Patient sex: F
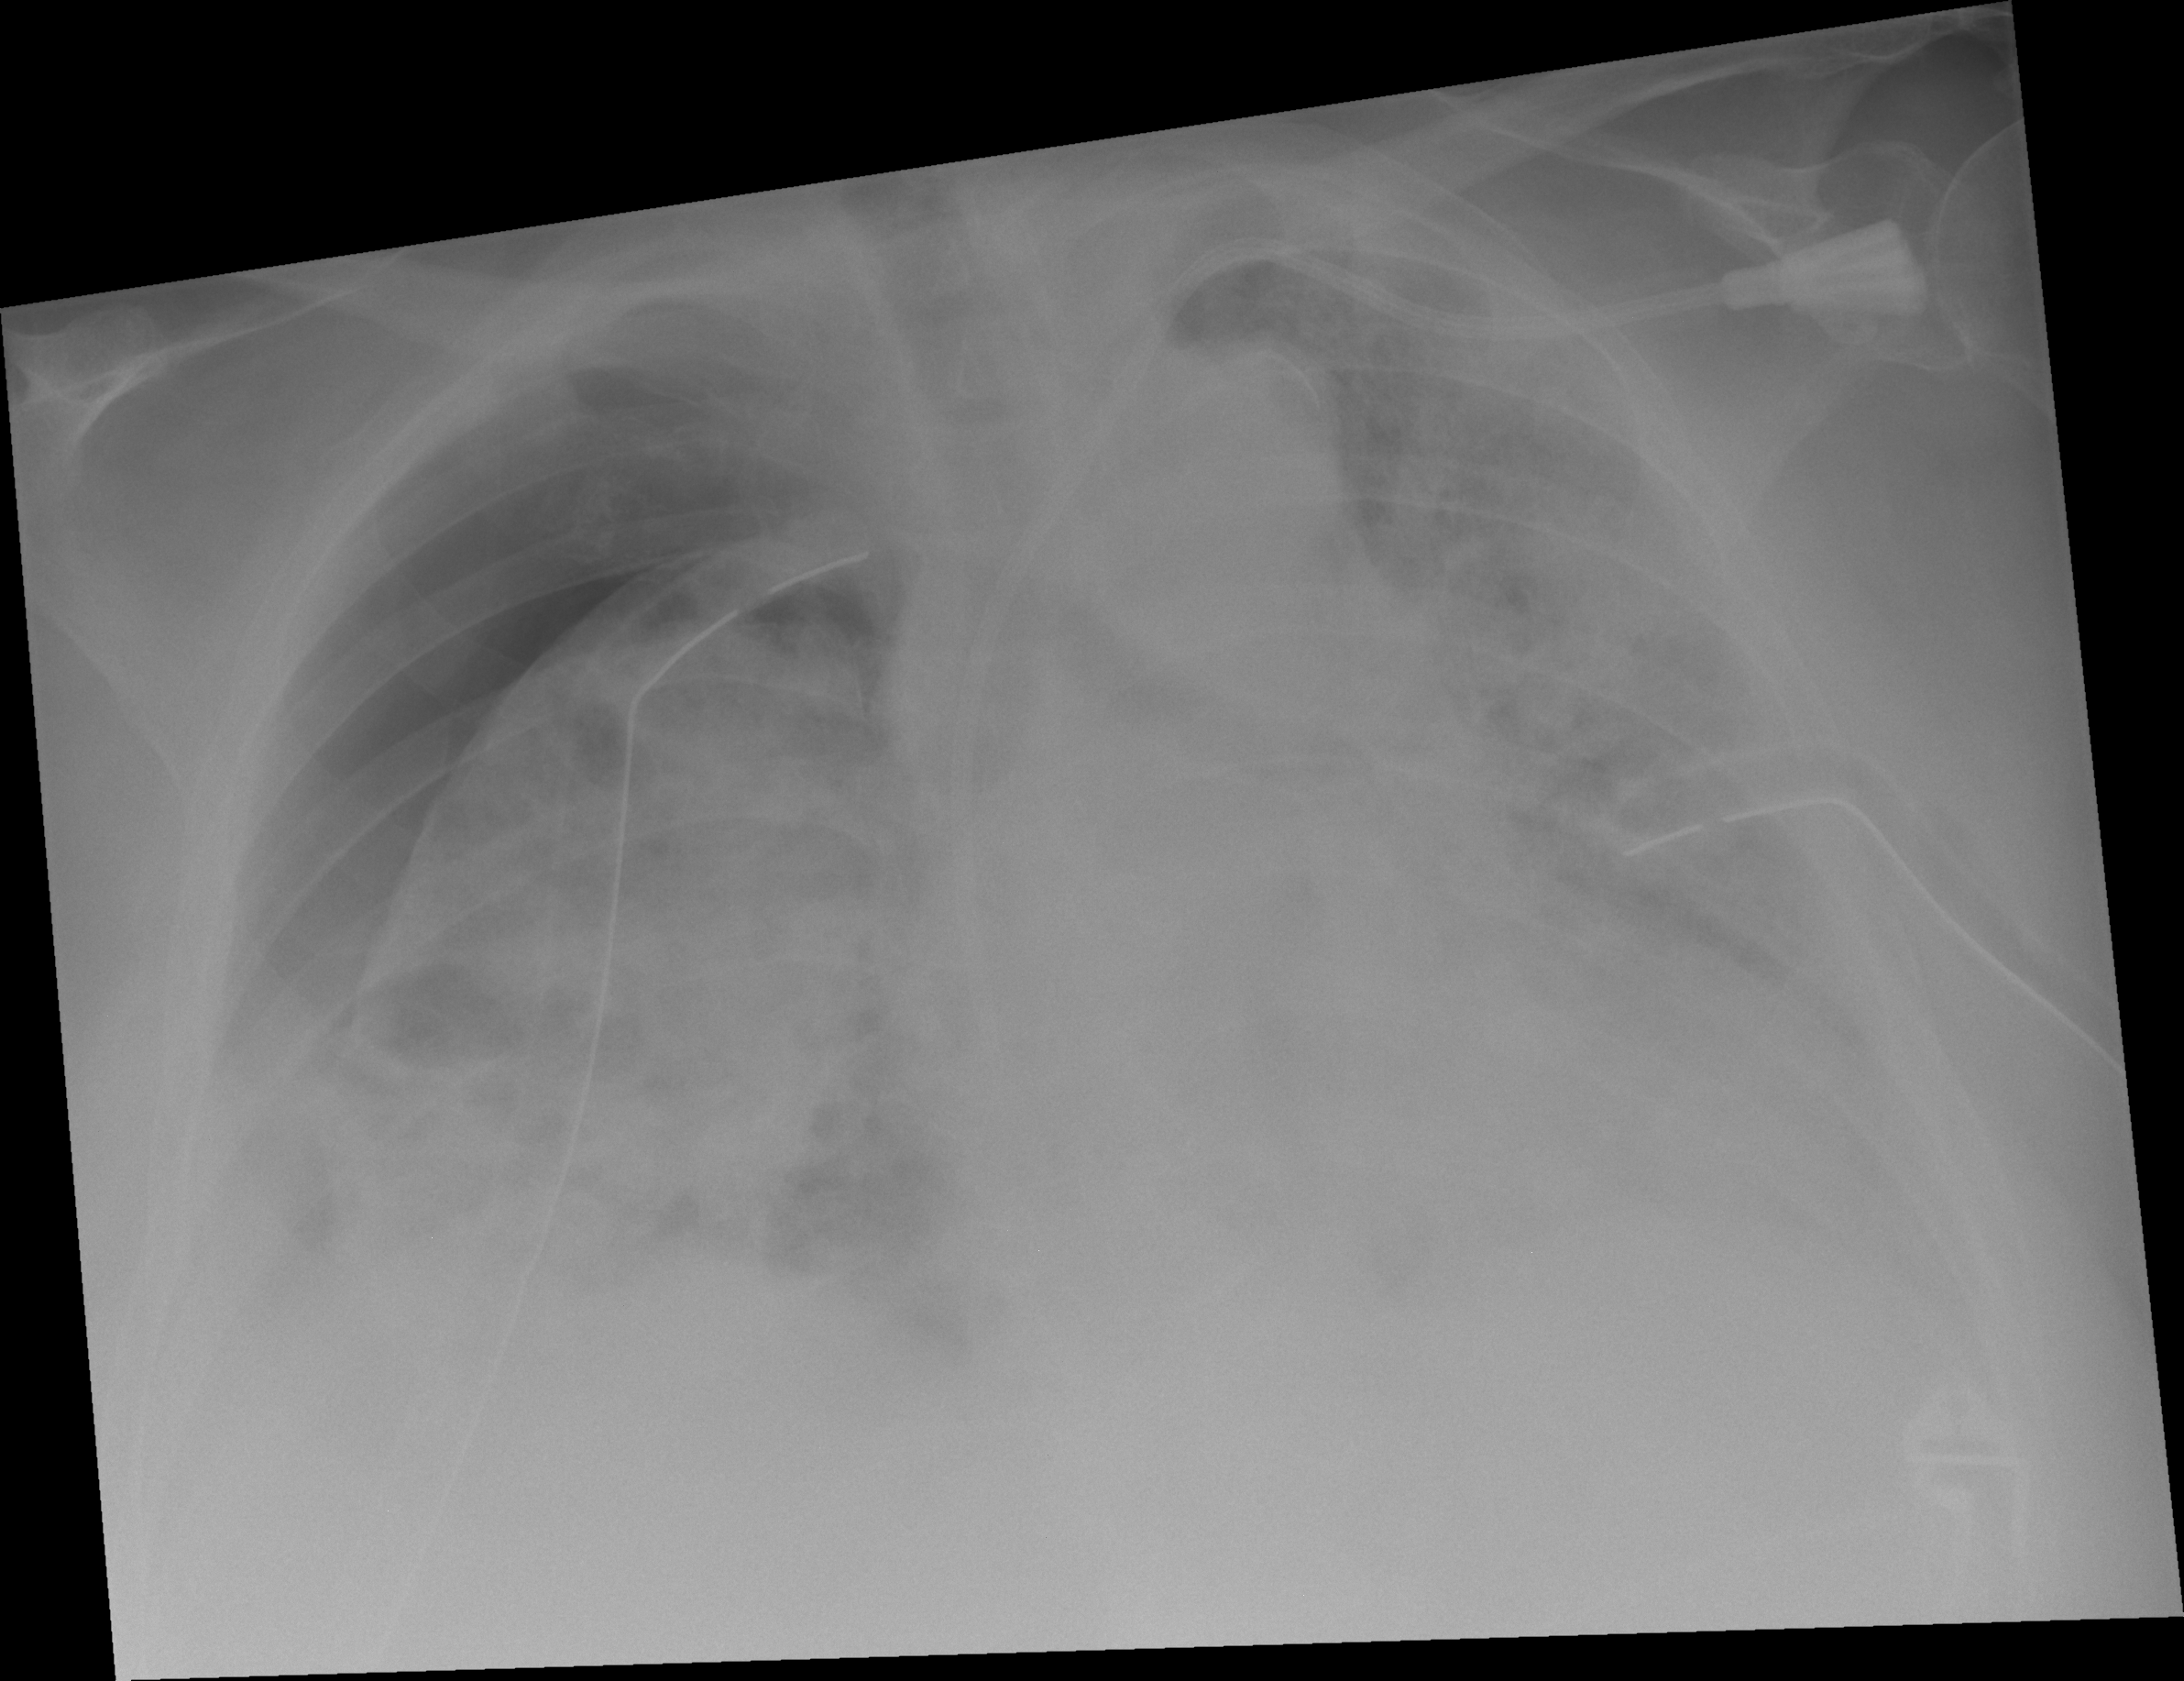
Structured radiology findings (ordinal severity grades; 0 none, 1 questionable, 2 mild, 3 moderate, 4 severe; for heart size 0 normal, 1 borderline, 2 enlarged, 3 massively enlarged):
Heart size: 2
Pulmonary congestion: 3
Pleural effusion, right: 3
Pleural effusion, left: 3
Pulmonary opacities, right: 4
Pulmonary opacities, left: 4
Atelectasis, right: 3
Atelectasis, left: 3